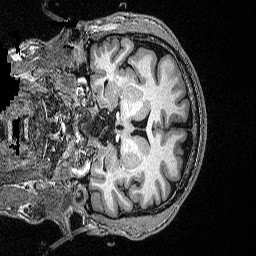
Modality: T1w
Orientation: coronal
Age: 47
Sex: male
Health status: ill
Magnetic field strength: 3 T
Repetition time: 2.53 s
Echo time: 0.00331 s